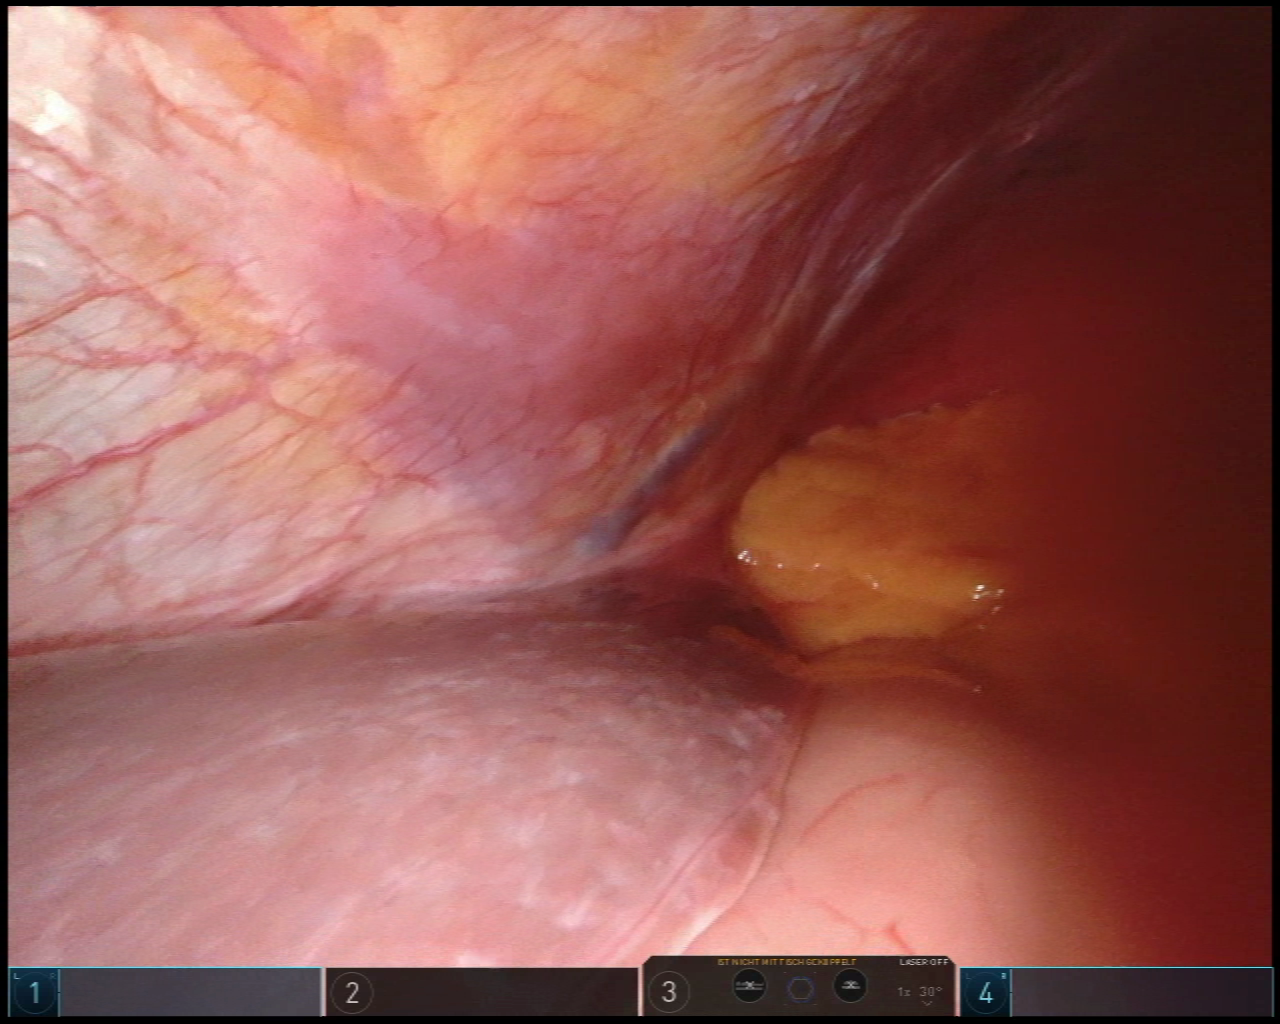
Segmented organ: liver
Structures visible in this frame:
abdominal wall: yes
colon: no
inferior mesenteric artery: no
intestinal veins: no
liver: yes
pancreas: no
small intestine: no
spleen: no
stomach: yes
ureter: no
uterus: no
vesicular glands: no